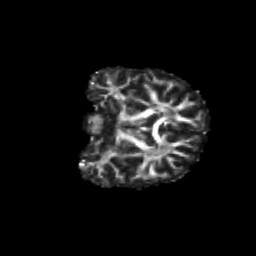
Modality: FA
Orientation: coronal
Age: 11
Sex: female
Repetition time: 9.5 s
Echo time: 0.089 s